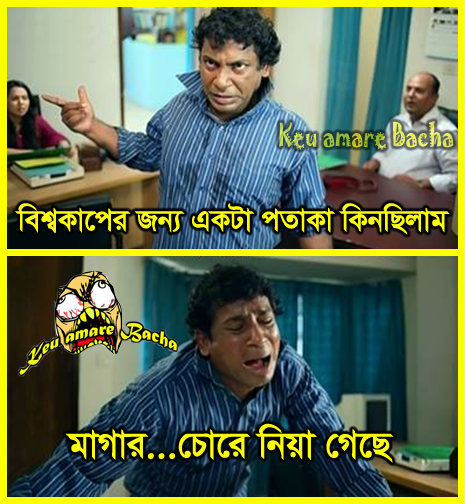
Caption: বিস্বকাপের জন্য একটা পতাকা কিনছিলাম মাগার... চোরে নিয়া গেছে
Label: non-hate